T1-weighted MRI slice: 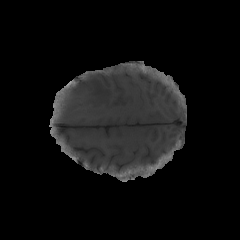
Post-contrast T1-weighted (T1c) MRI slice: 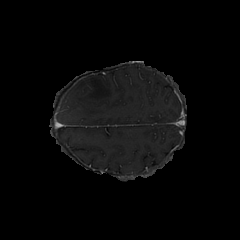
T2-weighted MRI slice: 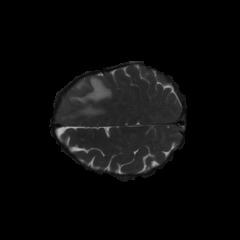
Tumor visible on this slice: yes